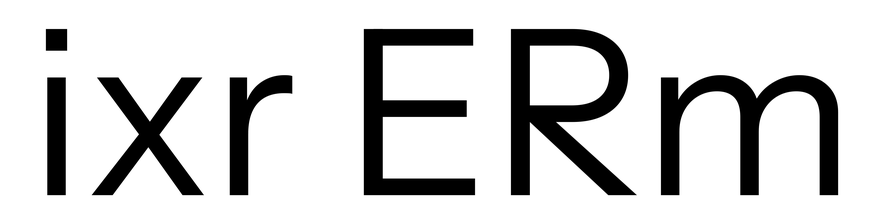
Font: InstrumentSans_Regular